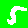
Digit: 5